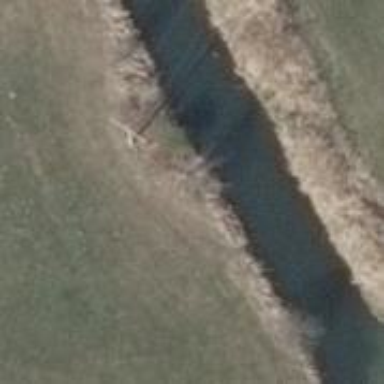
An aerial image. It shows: Power pole.